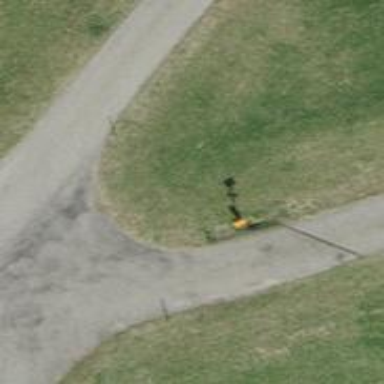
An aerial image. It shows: Pipeline marker.